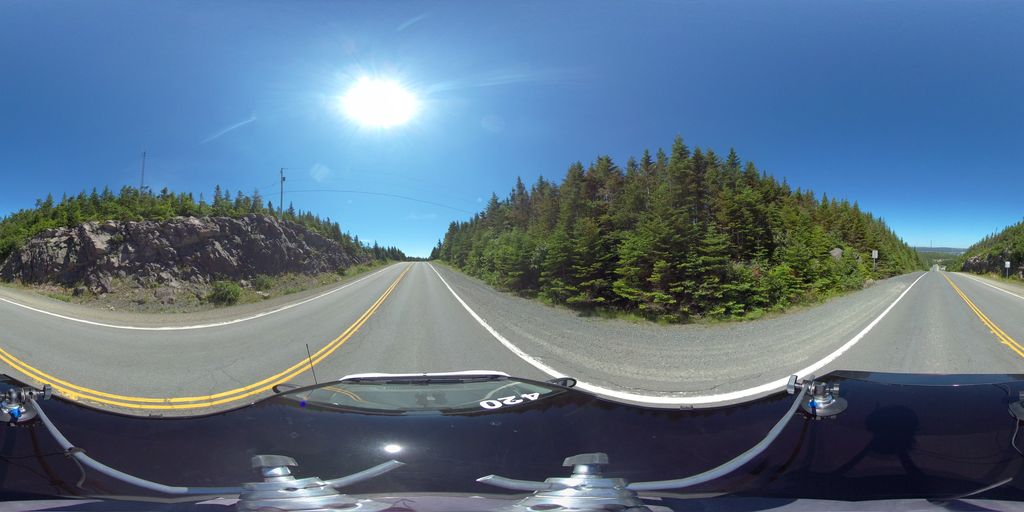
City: st_johns